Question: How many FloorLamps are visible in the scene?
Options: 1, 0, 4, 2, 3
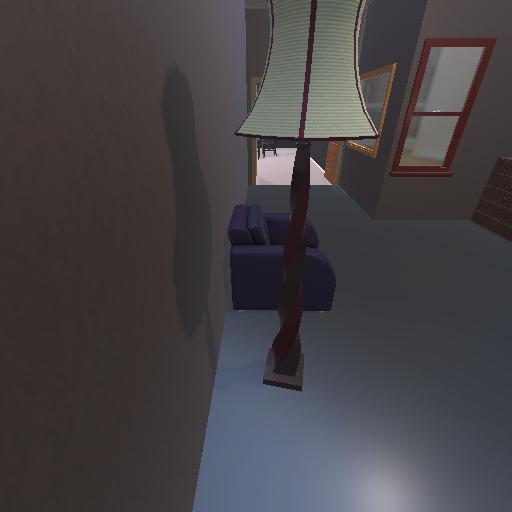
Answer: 1